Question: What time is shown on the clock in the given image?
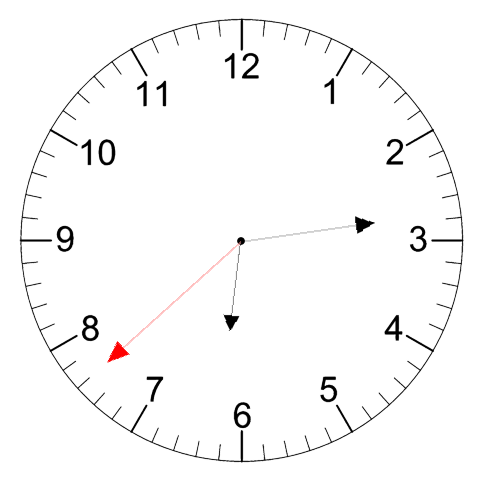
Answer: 06:13:38